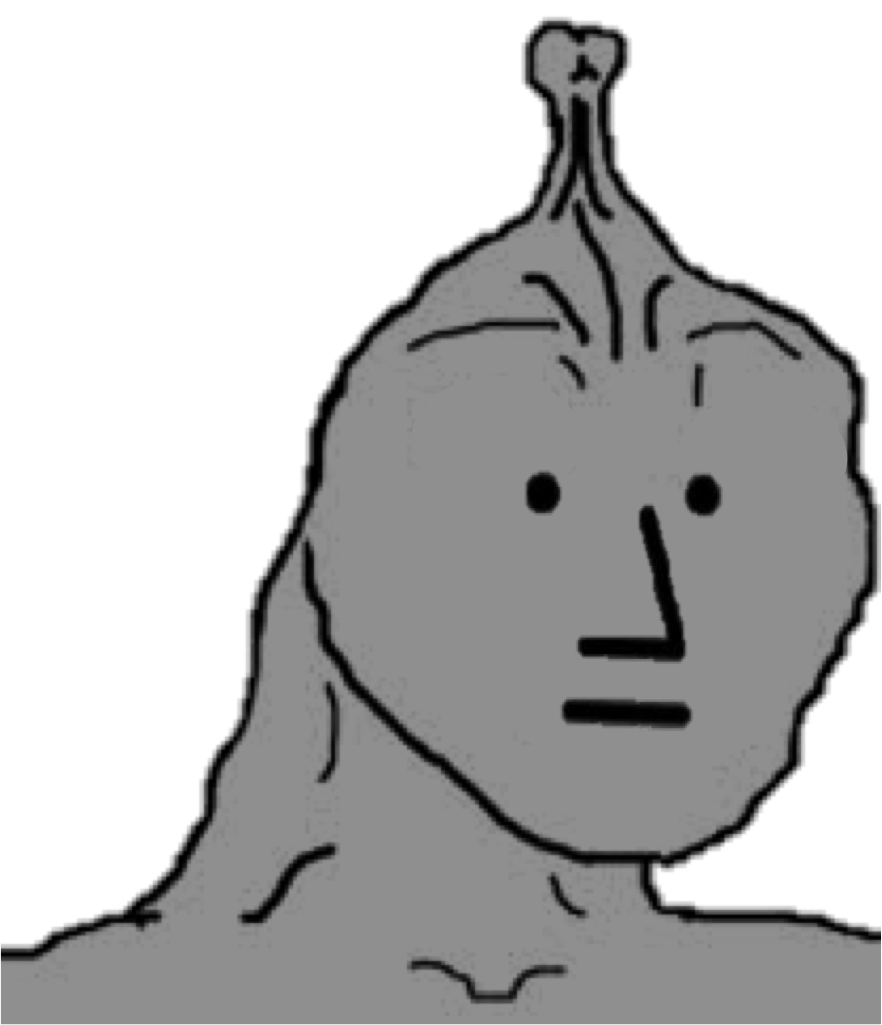
Label: 5_NPC